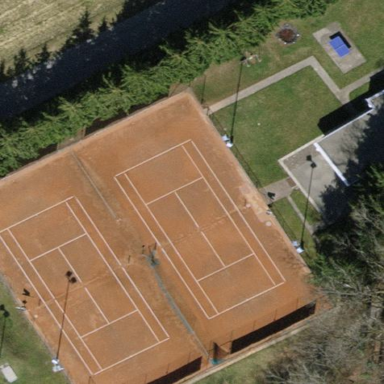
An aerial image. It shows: Tennis court on the leisure land pitch.